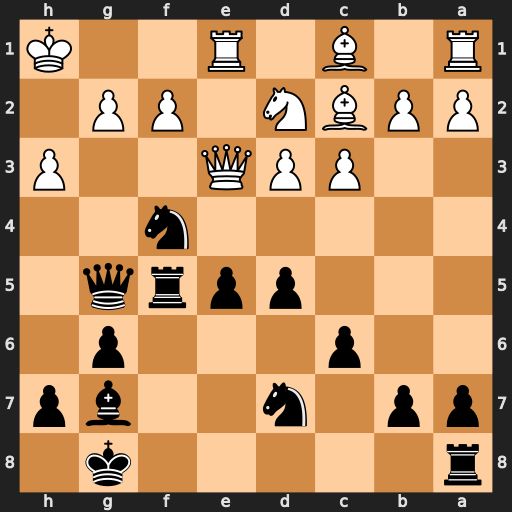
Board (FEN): r5k1/pp1n2bp/2p3p1/3pprq1/5n2/2PPQ2P/PPBN1PP1/R1B1R2K
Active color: b
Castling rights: -
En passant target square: -
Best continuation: Qxg2#